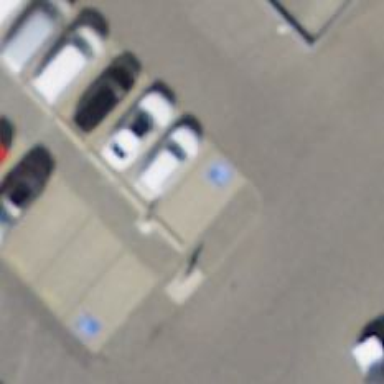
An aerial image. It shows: Charging station.